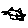
Label: cat